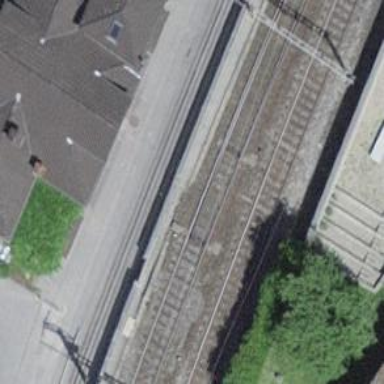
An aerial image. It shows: Railway switch.